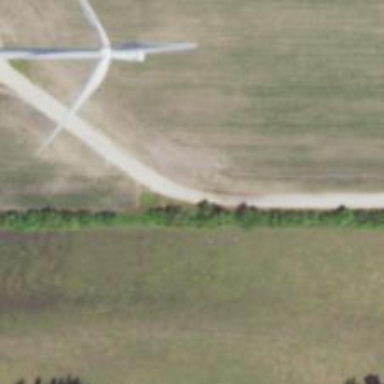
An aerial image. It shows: Road designated for service vehicles in wind farm area.